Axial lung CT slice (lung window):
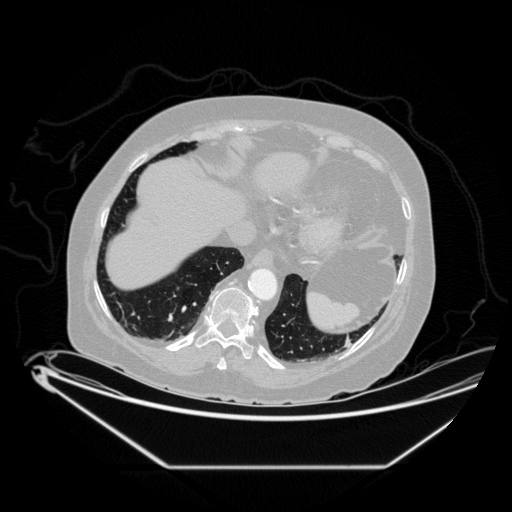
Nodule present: no